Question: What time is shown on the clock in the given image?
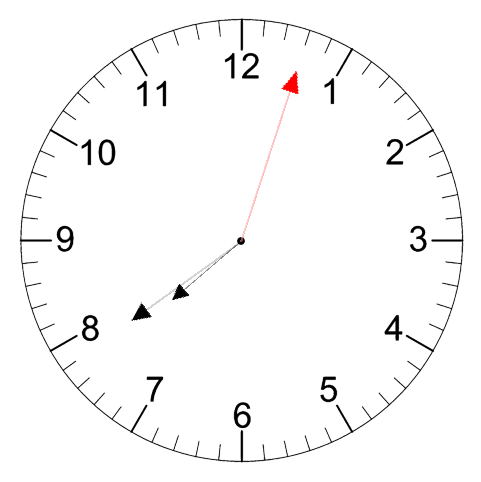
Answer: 07:39:03